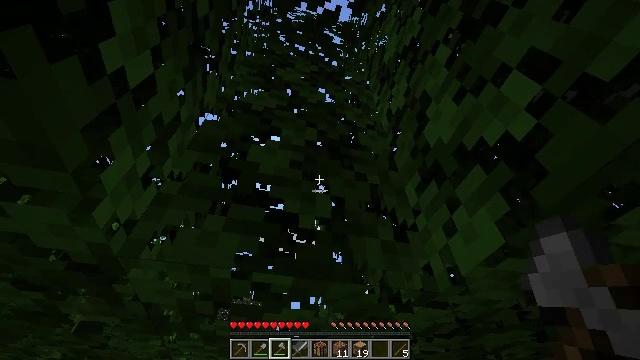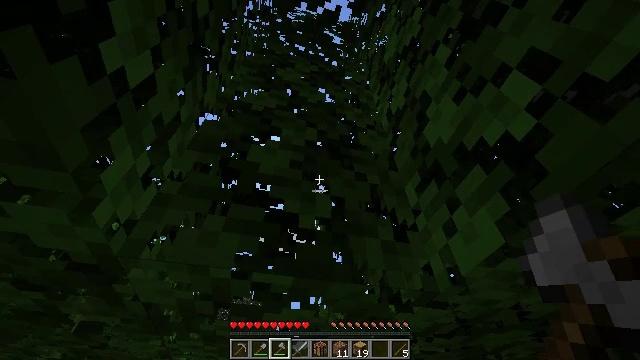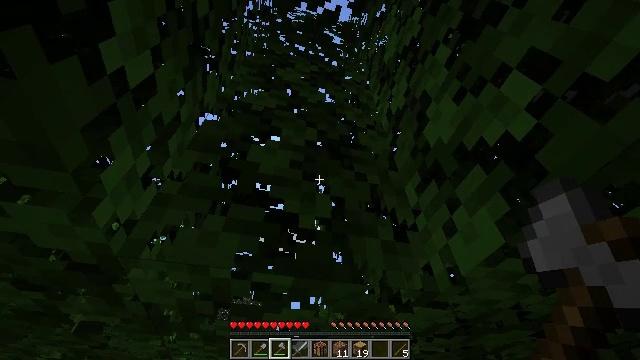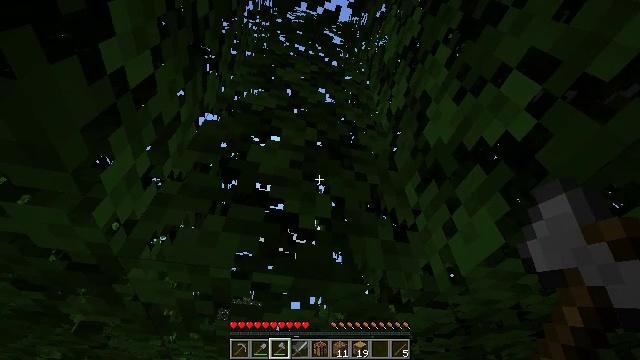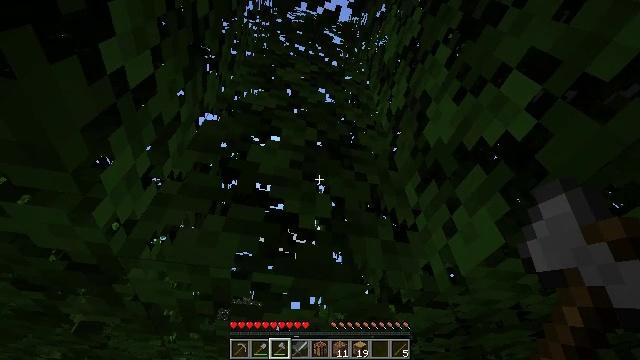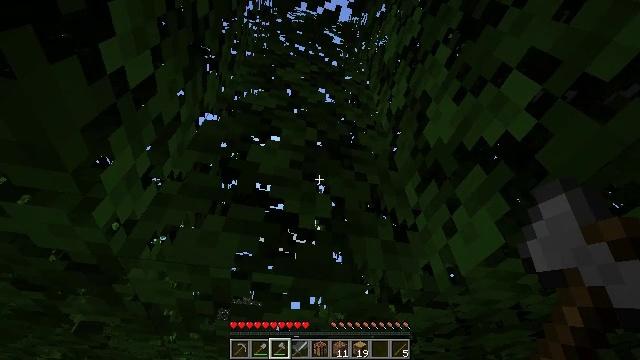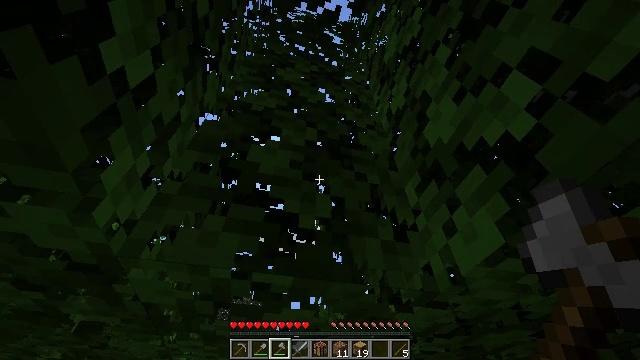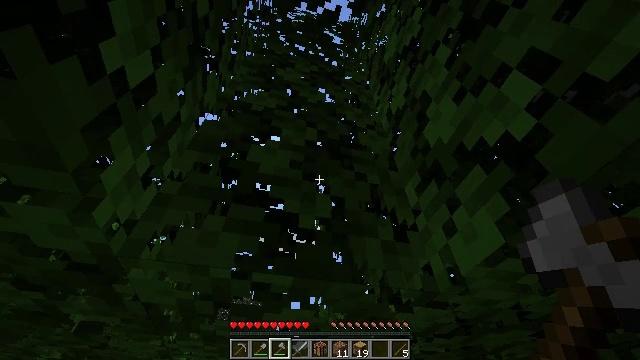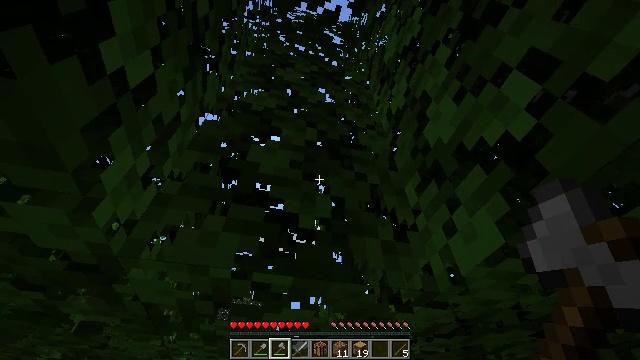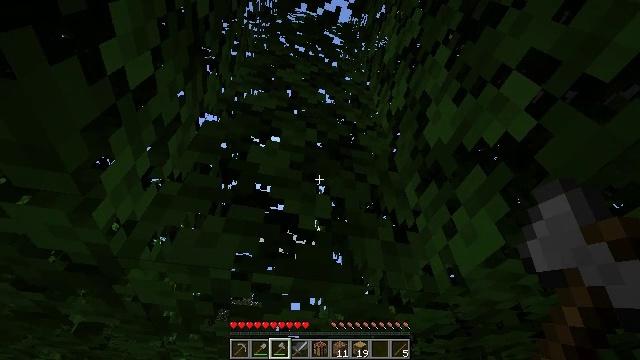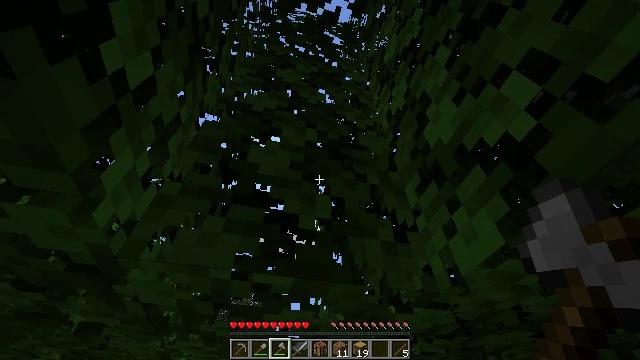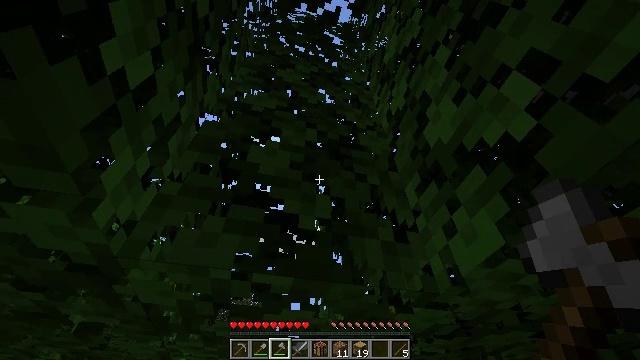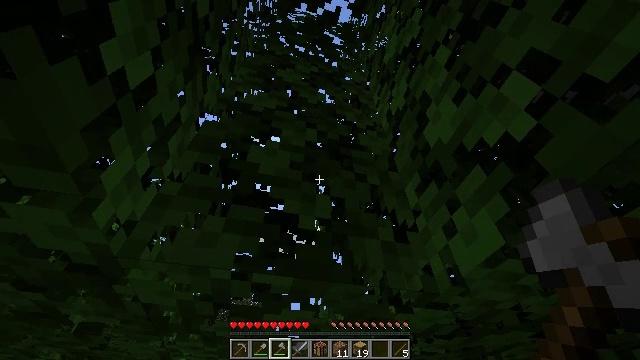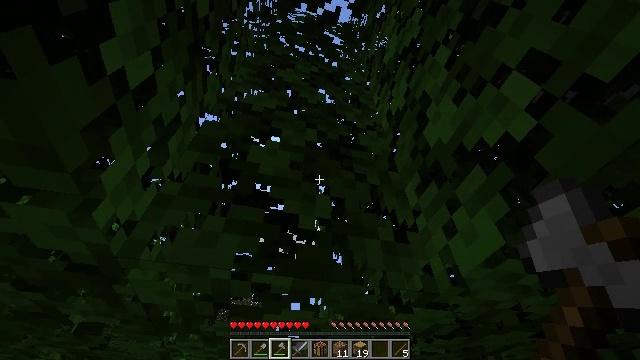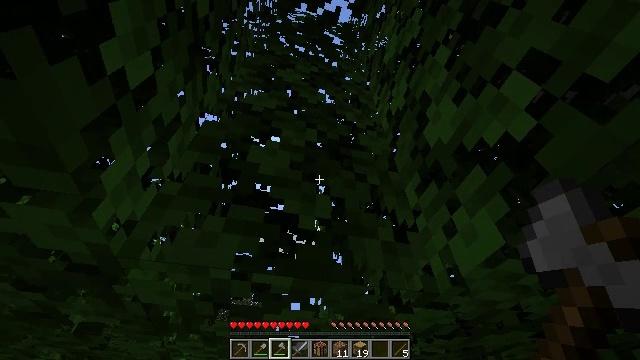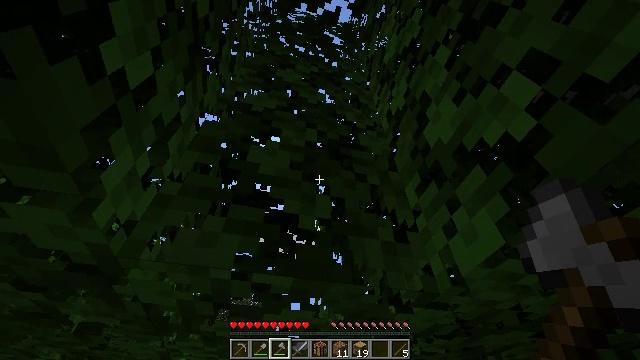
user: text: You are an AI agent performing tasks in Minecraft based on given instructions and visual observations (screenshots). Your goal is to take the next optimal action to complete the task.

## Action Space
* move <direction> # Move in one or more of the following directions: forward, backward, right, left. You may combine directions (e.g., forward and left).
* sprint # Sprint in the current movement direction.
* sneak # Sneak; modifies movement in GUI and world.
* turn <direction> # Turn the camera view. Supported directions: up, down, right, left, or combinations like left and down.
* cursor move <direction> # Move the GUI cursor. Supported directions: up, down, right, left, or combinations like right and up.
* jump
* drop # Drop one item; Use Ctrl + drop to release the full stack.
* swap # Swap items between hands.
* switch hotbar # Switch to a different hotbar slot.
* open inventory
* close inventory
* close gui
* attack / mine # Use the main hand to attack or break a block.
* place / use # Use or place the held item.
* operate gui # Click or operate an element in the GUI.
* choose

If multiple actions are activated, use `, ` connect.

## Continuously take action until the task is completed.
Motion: motion action
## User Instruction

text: Trim the tree by mining oak leaves.
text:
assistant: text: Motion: no_op
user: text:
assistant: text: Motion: no_op
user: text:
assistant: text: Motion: no_op
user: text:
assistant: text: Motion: no_op
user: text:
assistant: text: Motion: no_op
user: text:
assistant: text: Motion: no_op
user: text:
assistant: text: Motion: no_op
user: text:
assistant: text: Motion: no_op
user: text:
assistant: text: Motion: no_op
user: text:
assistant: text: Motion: no_op
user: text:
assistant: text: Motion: no_op
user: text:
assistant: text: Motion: no_op
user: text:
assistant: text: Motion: no_op
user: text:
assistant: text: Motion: no_op
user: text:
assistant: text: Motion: no_op
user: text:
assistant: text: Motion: no_op
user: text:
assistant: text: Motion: no_op
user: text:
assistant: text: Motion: no_op
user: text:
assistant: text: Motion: no_op
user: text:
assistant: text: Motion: no_op
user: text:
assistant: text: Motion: no_op
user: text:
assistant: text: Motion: no_op
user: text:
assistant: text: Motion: no_op
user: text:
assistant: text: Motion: no_op
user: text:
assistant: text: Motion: no_op
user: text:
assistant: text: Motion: no_op
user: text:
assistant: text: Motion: no_op
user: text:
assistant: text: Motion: no_op
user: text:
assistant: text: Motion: no_op
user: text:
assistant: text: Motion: no_op